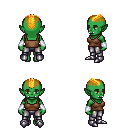
a pixel art fantasy rpg character, female body template, orc, green skin, brown pirate shirt, metal pants, light blonde short mohawk hairstyle, white cloth bracers, metal boots, four views (front, back, left, right), 2x2 character sprite sheet, small pixel art, hard edges, no anti-aliasing